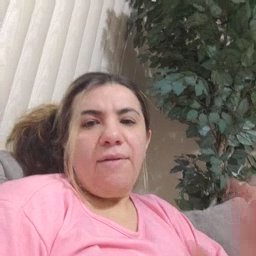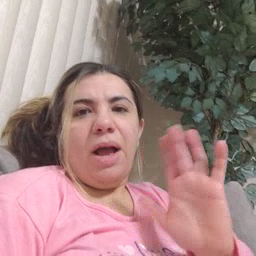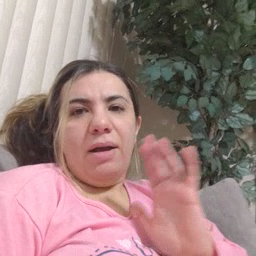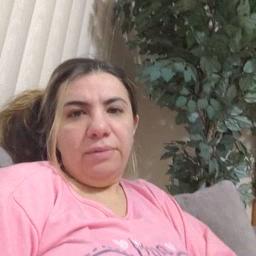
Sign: fine